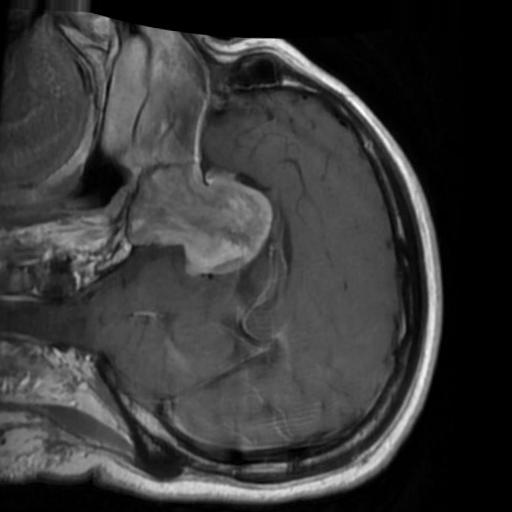
Label: brain_tumor